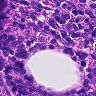
Metastatic tissue present: no